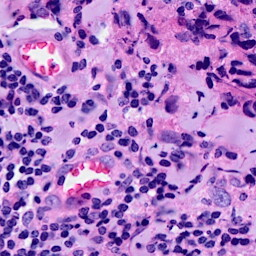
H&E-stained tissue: Breast